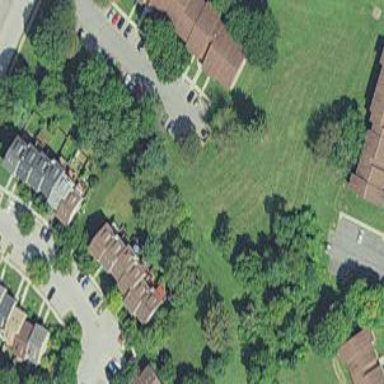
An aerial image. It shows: Village green area.